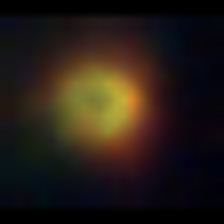
Taxon: NanoPlankton
Group: Other